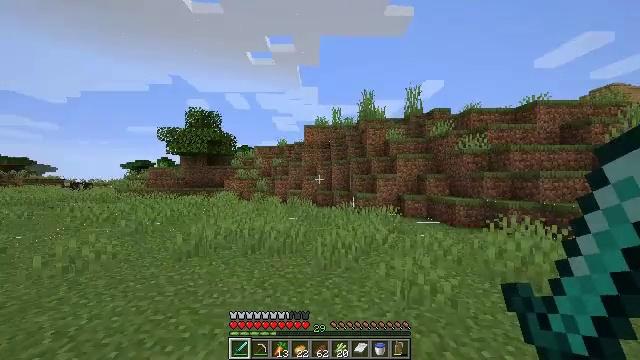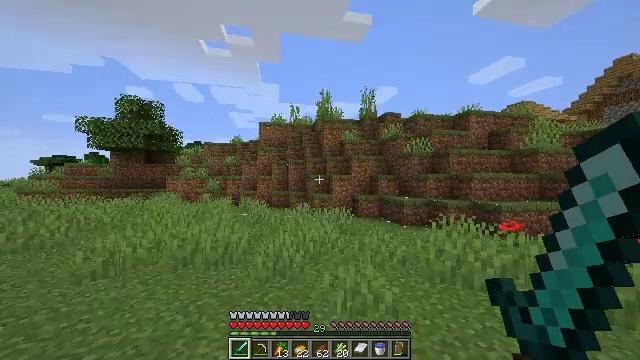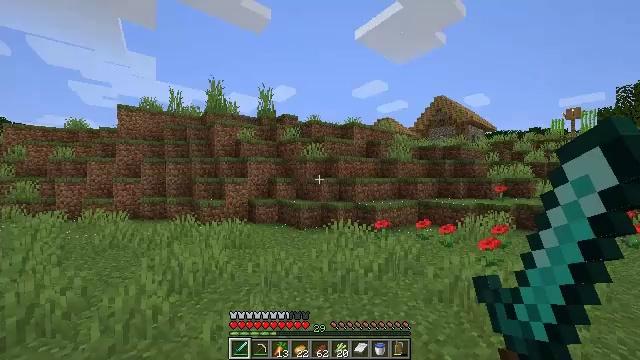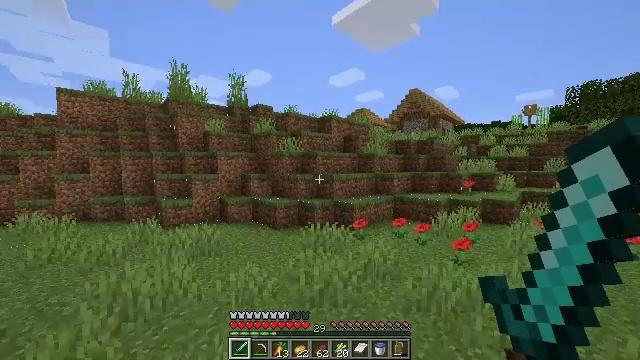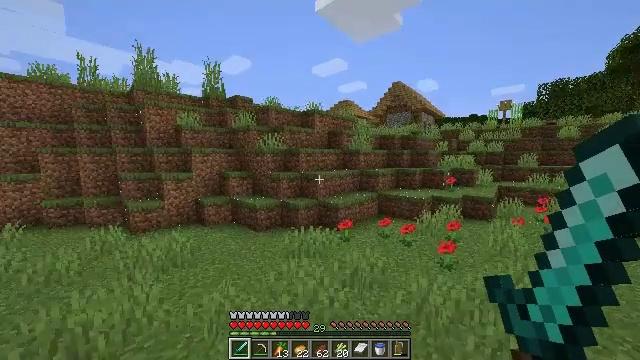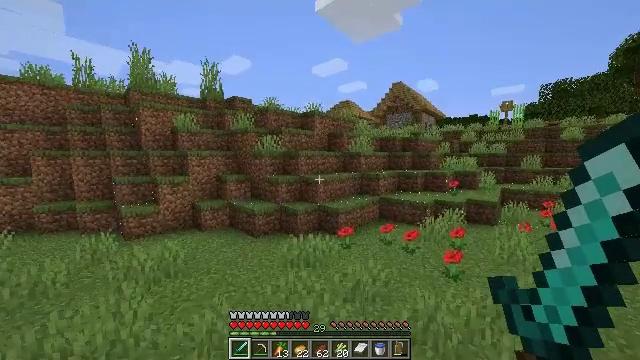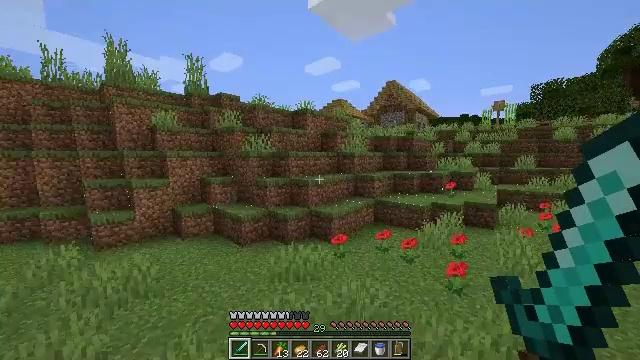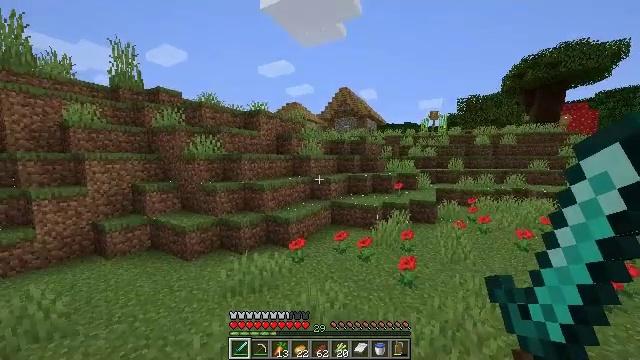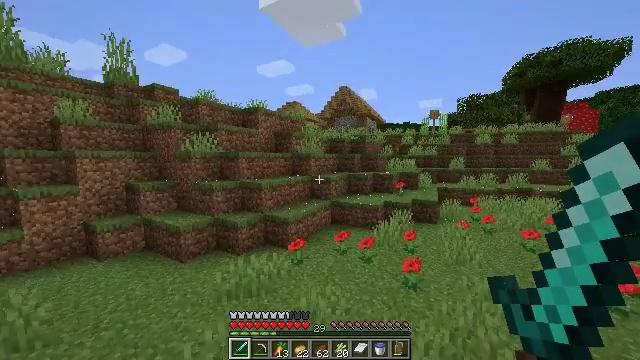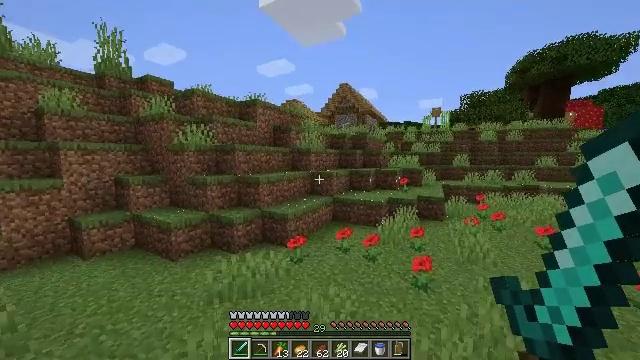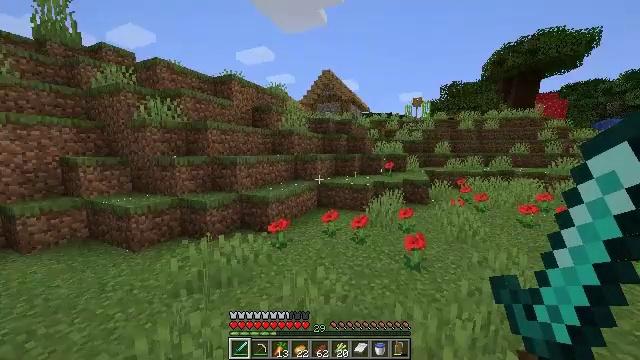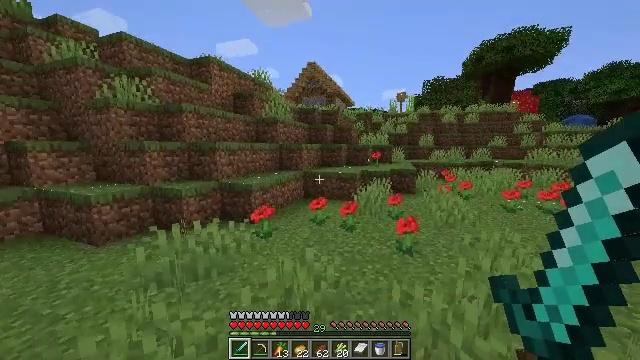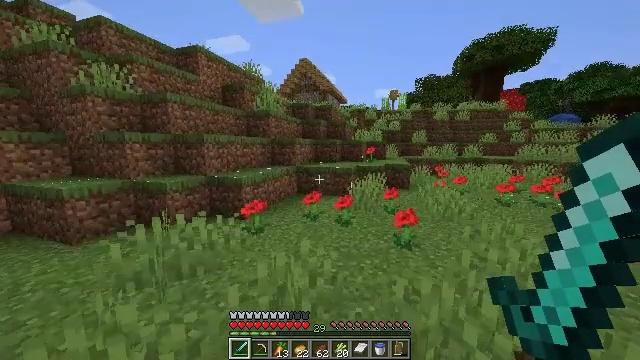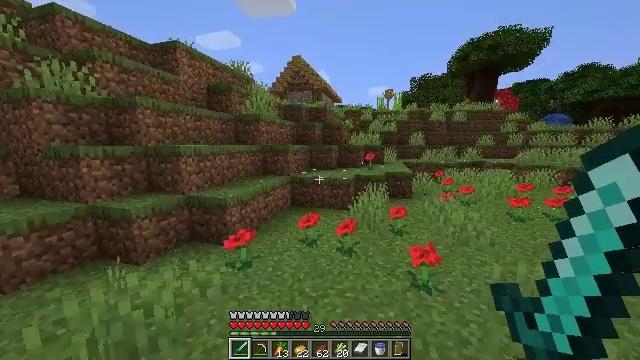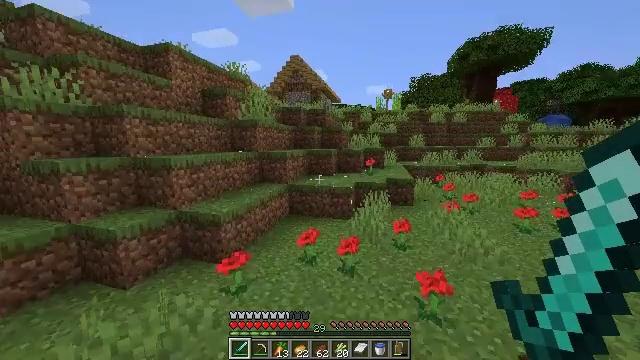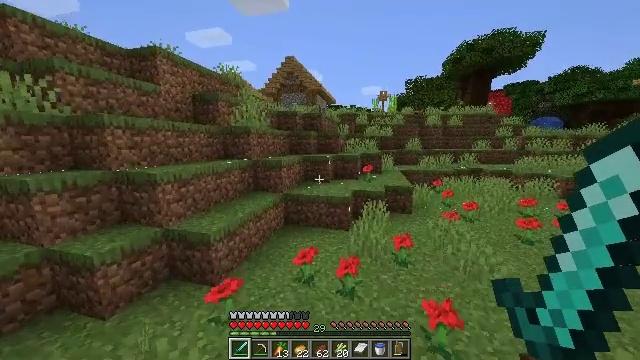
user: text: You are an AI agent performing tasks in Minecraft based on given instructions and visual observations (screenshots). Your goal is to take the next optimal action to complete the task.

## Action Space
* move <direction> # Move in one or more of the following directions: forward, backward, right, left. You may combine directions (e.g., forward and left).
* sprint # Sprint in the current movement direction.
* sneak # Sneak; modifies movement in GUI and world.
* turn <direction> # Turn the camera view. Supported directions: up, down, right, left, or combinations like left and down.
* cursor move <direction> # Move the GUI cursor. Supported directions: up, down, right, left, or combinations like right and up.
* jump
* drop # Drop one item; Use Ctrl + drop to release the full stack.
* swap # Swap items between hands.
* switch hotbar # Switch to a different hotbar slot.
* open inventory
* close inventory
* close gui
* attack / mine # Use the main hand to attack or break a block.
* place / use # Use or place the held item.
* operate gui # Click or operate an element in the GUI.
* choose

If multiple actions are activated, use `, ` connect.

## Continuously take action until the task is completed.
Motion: motion action
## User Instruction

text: Mine the poppy flower.
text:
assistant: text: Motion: move forward and move right, sprint, turn right, jump
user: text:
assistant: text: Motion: move forward and move right, sprint, turn right, jump
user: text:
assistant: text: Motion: move forward and move right, sprint, turn right and down, jump
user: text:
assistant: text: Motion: move forward and move right, sprint, turn right and down, jump
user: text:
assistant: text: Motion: move forward and move right, sprint, jump
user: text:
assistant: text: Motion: move forward and move right, sprint, turn right, jump
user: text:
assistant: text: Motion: move forward, sprint, turn right, jump
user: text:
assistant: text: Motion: move forward, sprint, jump
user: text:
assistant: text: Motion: move forward, sprint, jump
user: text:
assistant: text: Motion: move forward, sprint, turn right and down, jump
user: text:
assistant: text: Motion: move forward, sprint, turn right, jump
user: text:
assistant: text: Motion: move forward, sprint, turn right, jump
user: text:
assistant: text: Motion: move forward, sprint, turn right, jump
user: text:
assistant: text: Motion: move forward, sprint, jump
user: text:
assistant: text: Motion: move forward, sprint, turn right, jump
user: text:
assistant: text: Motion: move forward, sprint, turn right, jump
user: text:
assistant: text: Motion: move forward and move right, sprint, turn right, jump
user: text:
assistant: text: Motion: move forward and move right, sprint, jump
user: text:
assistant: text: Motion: move forward and move right, sprint, jump
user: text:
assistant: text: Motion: move forward and move right, sprint, jump
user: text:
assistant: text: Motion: move forward, sprint, jump
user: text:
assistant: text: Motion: move forward, sprint, jump
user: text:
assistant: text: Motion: move forward, sprint, jump
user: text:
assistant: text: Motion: move forward, sprint, jump
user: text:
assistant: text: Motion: move forward, sprint, jump
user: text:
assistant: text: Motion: move forward, sprint, turn right, jump
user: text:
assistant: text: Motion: move forward, sprint, jump
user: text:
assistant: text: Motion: move forward, sprint, turn right and down, jump
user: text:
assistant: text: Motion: move forward, sprint, turn right and down, jump
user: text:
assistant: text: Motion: move forward, sprint, turn right and down, jump